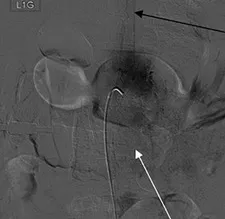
Images from the. First, and . During the first angiography, the end of the anterior artery injection was visible. Dark arrow),. But the venous return of the spinal cord could not be visualized because it was slowed by a dural arteriovenous fistula. White arrow).
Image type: radiology (ct)